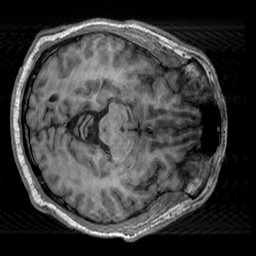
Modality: T1w
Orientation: axial
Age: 29
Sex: male
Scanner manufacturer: siemens
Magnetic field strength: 3 T
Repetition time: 2.3 s
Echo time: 0.00303 s